Question: I am trying to get the 'text' content of reviews of a given product in 'amazon' using its 'api'. But I am not able to work it out.
Here is what I have:
'''
result = api.item_lookup('B00062B6QY', ResponseGroup='Reviews',
TruncateReviewsAt=256, IncludeReviewsSummary=False)
iframeurl=result.xpath('//*[local-name()="IFrameURL"]/text()')[0].strip()
print iframeurl
reviews=requests.get(iframeurl)
reviews.raise_for_status()
#data = json.loads(reviews.text)
root = ET.fromstring(reviews.text)
print root
'''
The output is:
'''
http://www.amazon.com/reviews/iframe?akid=helloworld&alinkCode=xm2&asin=B00062B6QY&atag=welcomehome-20&exp=2014-01-28T19%3A06%3A20Z&summary=0&truncate=256&v=2&sig=HIDDEN%3D
Traceback (most recent call last):
File "amazon_api_new.py", line 36, in <module>
root = ET.fromstring(reviews.text)
File "/System/Library/Frameworks/Python.framework/Versions/2.7/lib/python2.7/xml/etree/ElementTree.py", line 1300, in XML
parser.feed(text)
File "/System/Library/Frameworks/Python.framework/Versions/2.7/lib/python2.7/xml/etree/ElementTree.py", line 1642, in feed
self._raiseerror(v)
File "/System/Library/Frameworks/Python.framework/Versions/2.7/lib/python2.7/xml/etree/ElementTree.py", line 1506, in _raiseerror
raise err
xml.etree.ElementTree.ParseError: mismatched tag: line 867, column 2
'''
PS: I have changed the 'iframeurl' printed out just to clear the 'api key' details
EDIT: image from 'firebug'
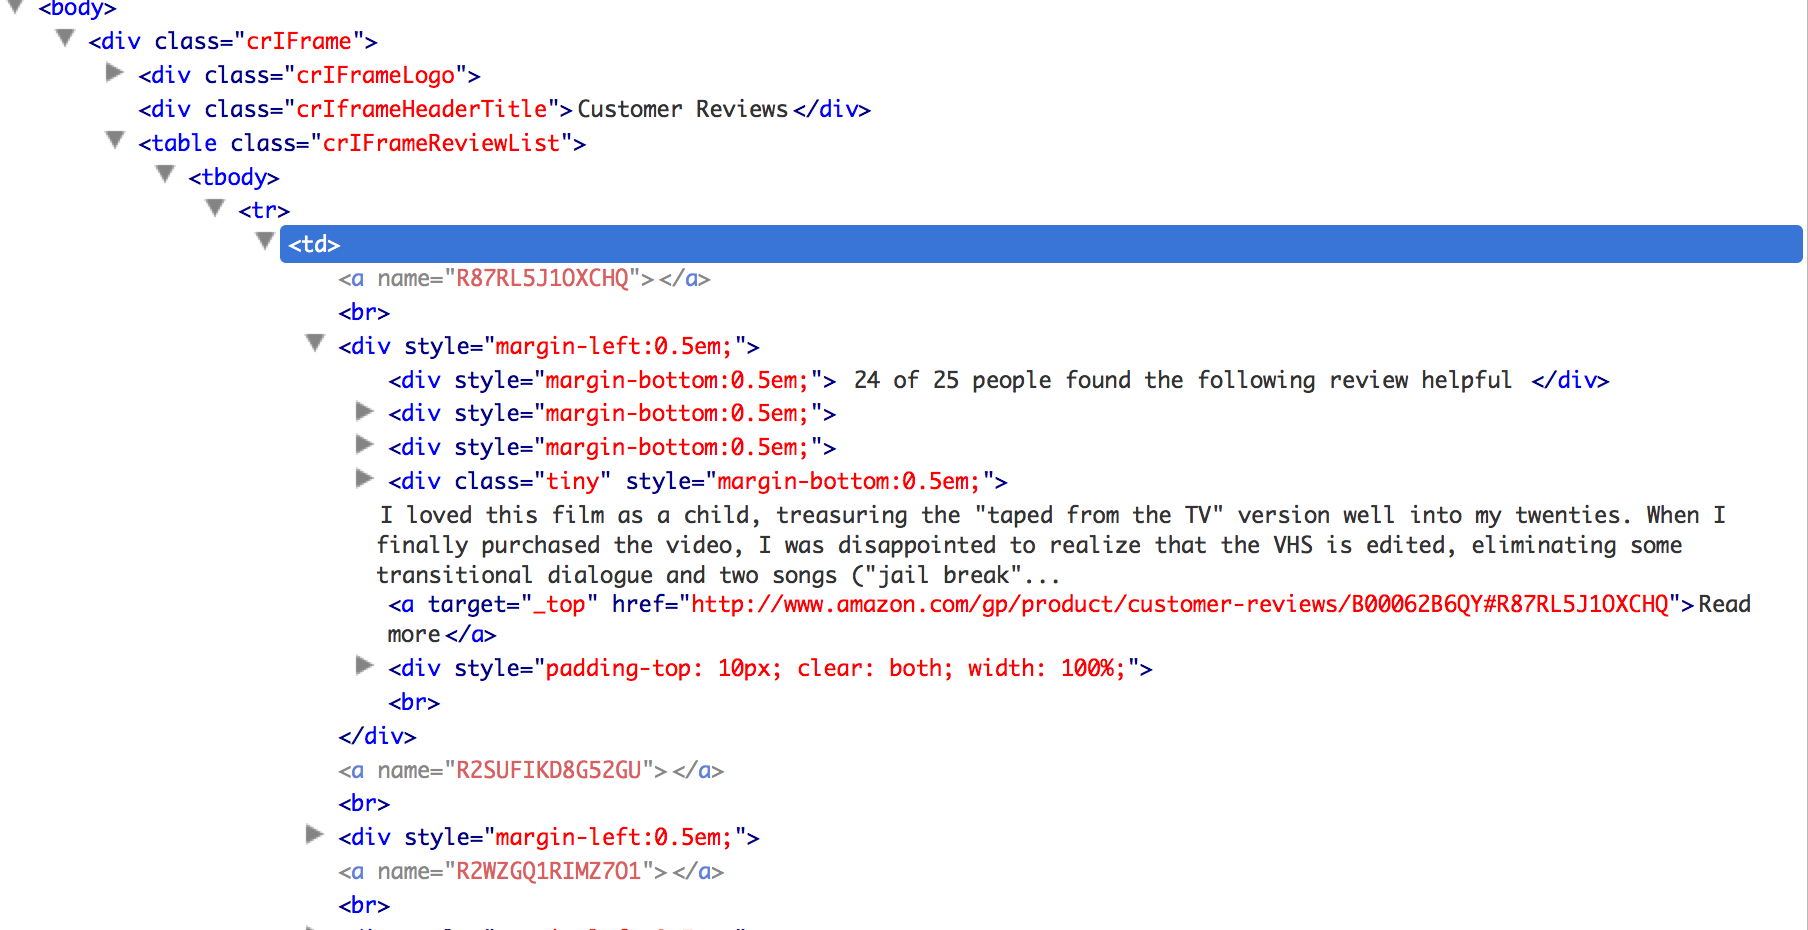
Answer: instead of using ElementTree, try to load 'reviews.text' to <URL> like:
'''
>>> from lxml import etree
>>> parser = etree.HTMLParser()
>>> tree = etree.parse(StringIO(reviews.text), parser)
>>> result = etree.tostring(tree.getroot(),
... pretty_print=True, method="html")
>>> print(result)
...
'''
of course, you can then use <URL> for further parsing